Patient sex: M
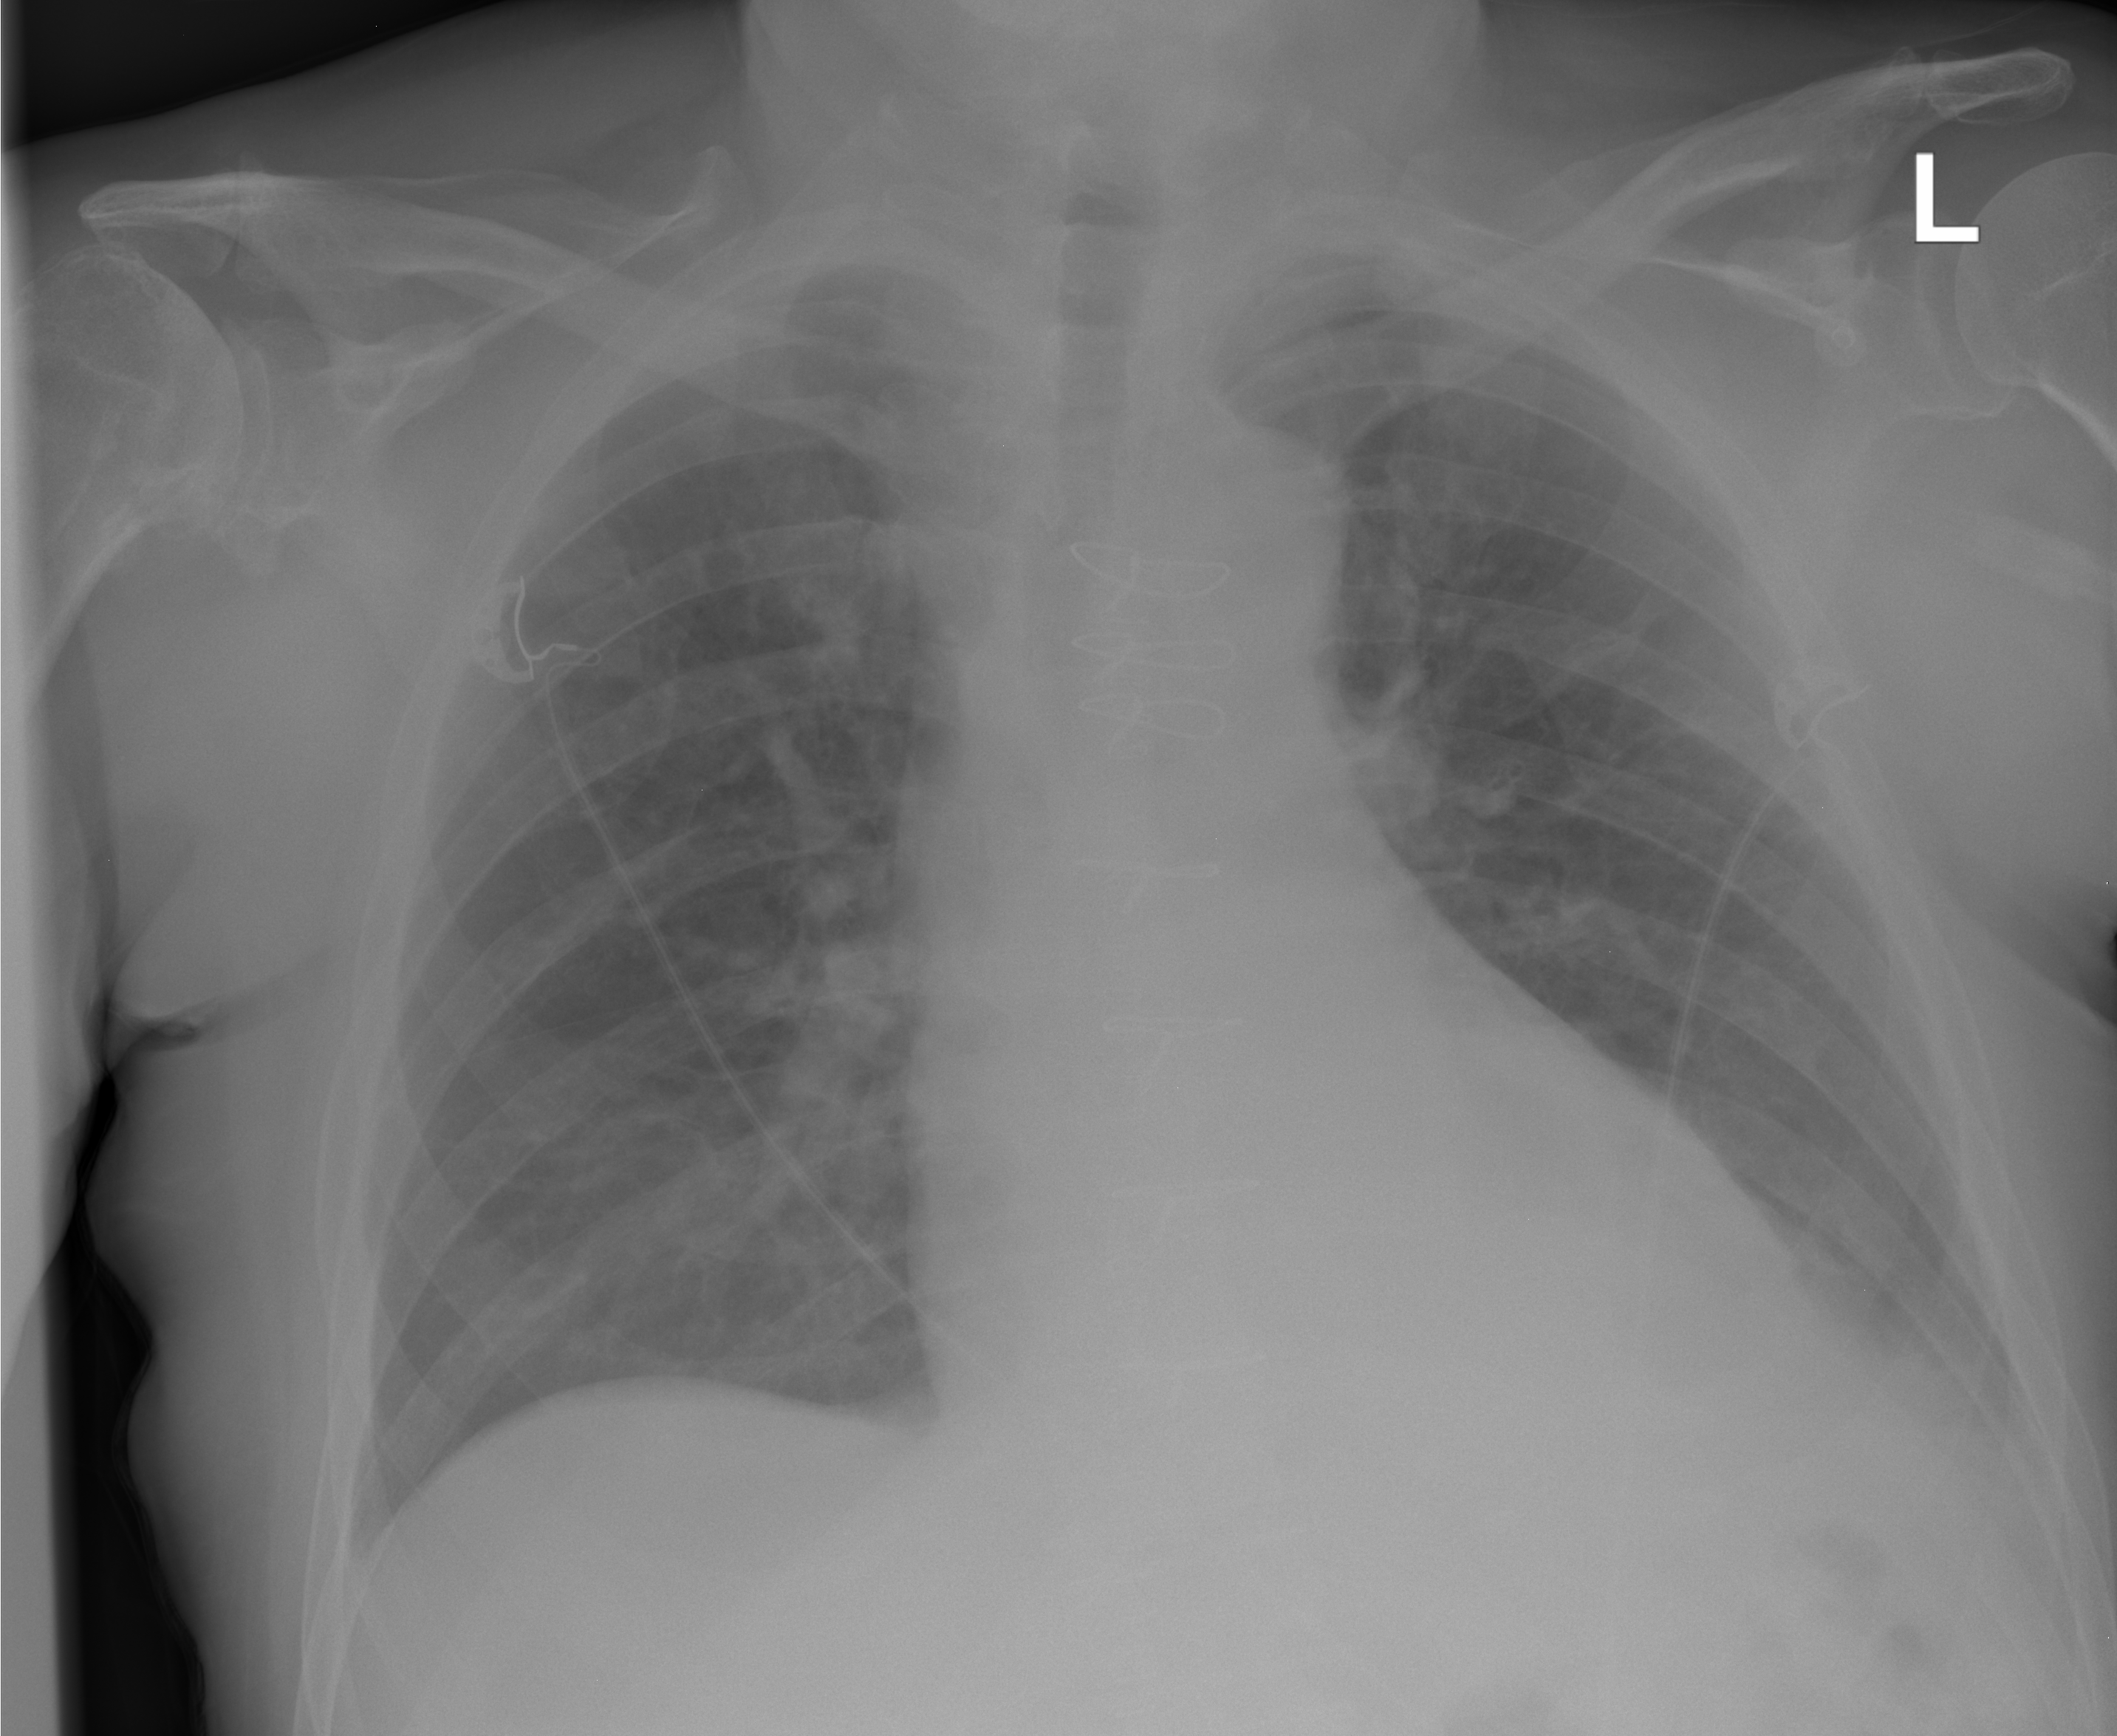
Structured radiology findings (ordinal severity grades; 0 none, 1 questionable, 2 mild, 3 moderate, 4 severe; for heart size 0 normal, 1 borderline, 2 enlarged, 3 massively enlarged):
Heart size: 1
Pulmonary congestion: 0
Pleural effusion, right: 0
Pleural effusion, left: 2
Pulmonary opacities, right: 0
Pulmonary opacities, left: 0
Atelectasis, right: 0
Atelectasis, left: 0